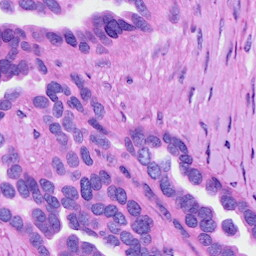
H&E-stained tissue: Ovarian